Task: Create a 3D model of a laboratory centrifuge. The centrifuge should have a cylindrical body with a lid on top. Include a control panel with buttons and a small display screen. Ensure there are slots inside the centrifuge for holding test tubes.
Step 4:
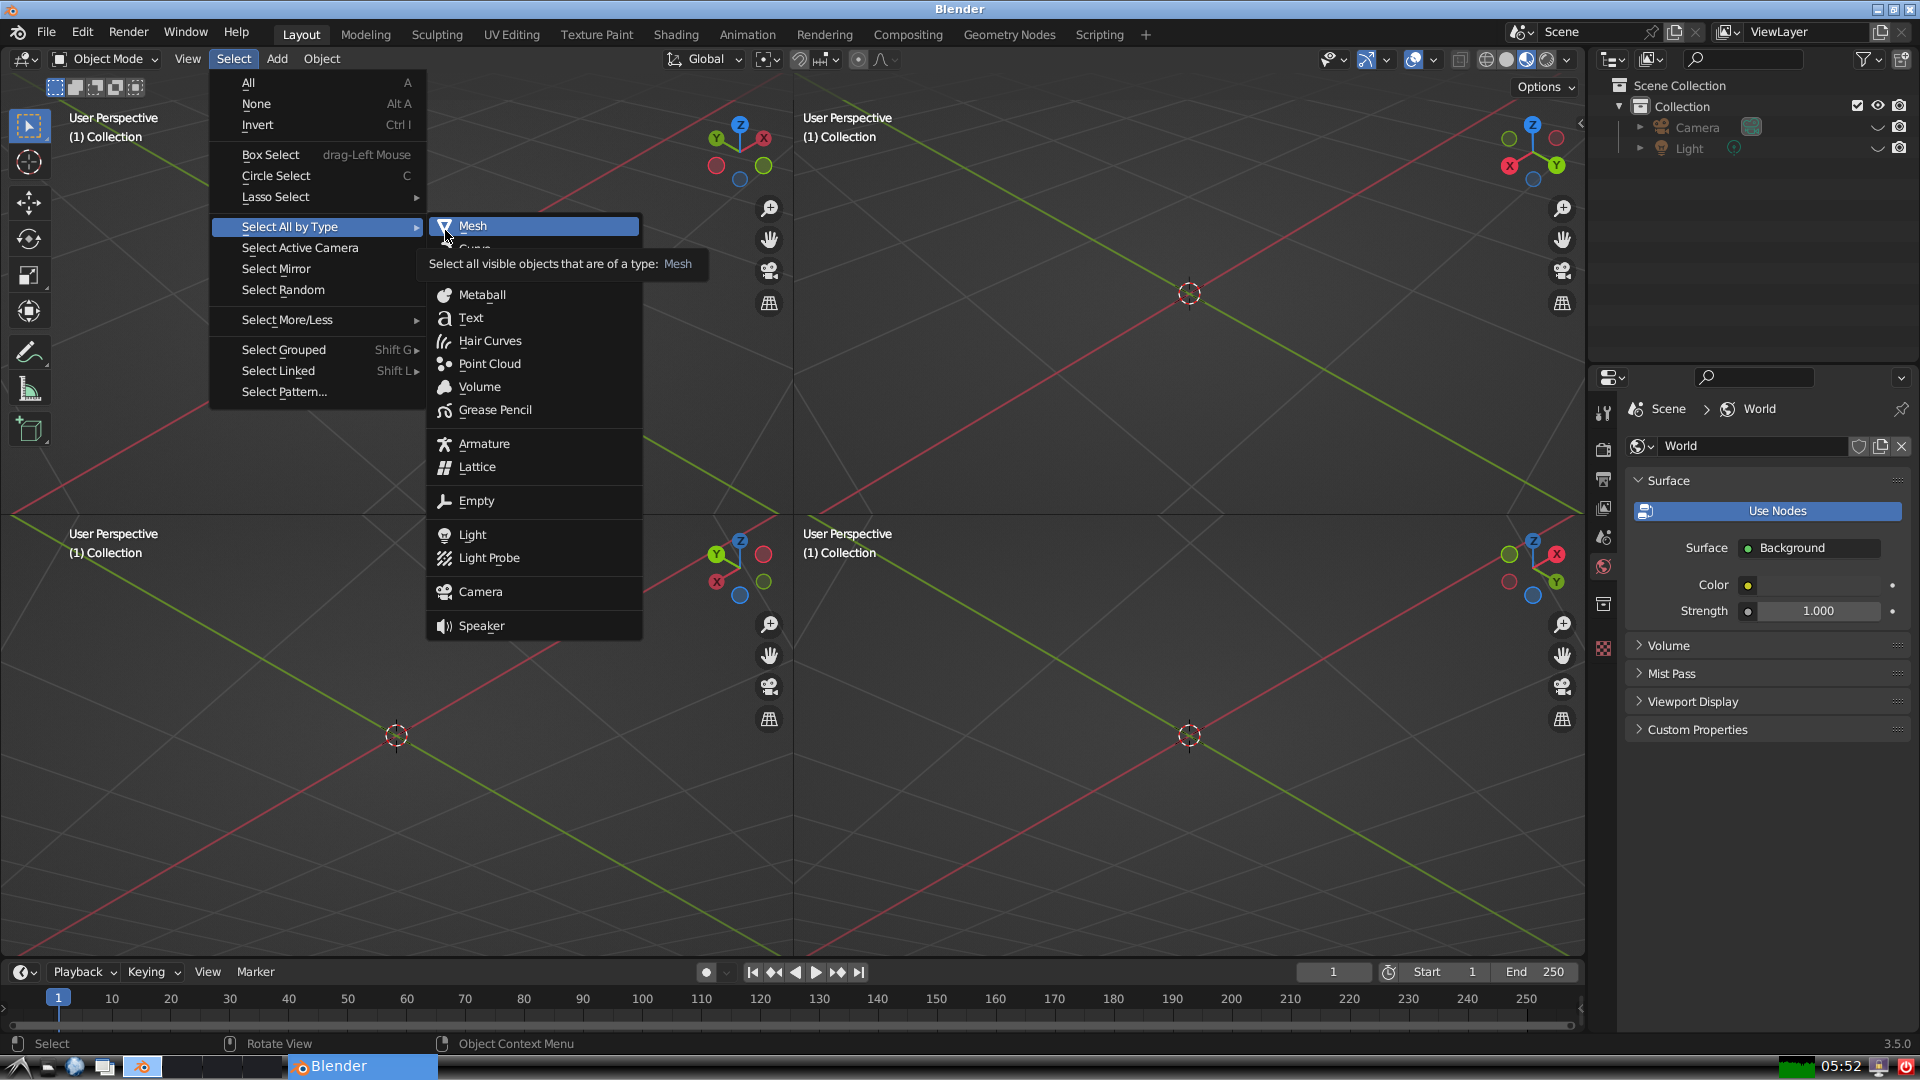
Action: click: no